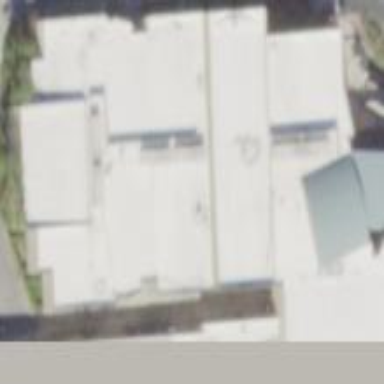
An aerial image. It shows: Cinema building.